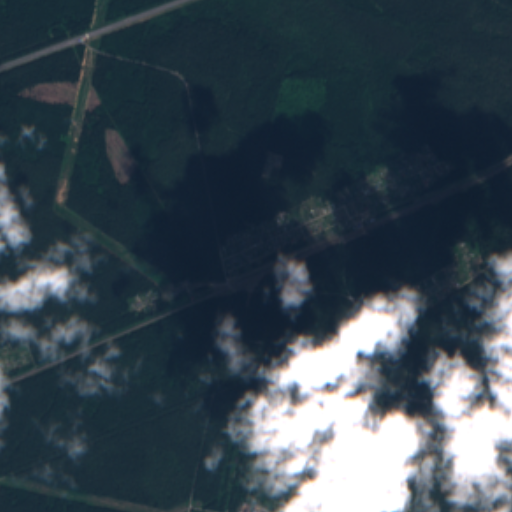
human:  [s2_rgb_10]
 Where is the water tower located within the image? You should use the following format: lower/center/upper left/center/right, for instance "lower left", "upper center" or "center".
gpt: The water tower is located in the lower right of the image.
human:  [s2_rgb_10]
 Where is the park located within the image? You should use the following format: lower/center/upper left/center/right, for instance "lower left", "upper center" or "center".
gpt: There is no park in the image.